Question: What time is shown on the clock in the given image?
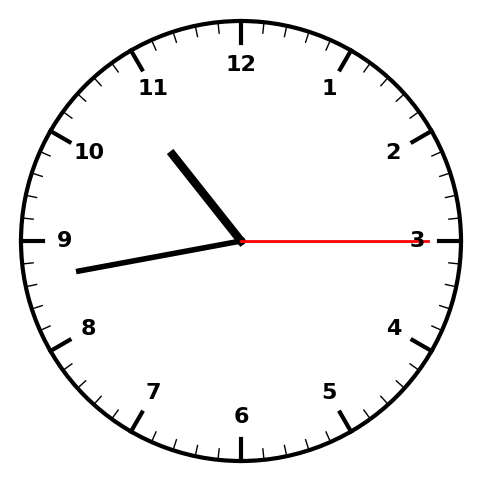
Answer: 10:43:15